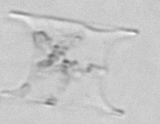
Label: Eucampia